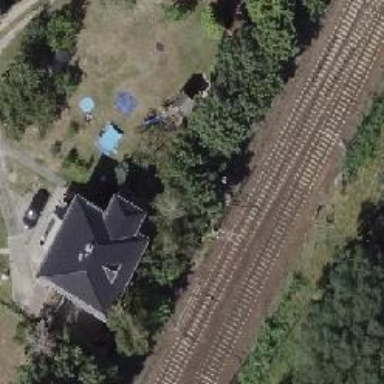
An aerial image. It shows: Railway track with contact line for electrification.